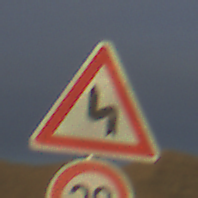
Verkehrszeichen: DoppelkurveZunaechstLinks
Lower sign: Geschwindigkeit20
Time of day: SunriseSunset
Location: Outdoor (Nature)
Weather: PartlyCloudy
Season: NotSpecified
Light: Natural